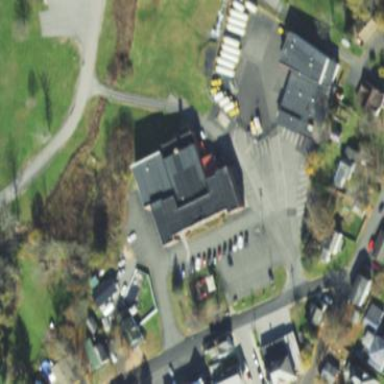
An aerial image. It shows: Community center building.